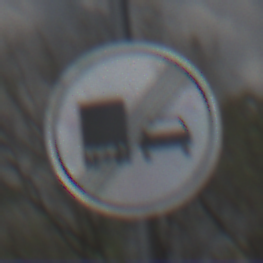
Verkehrszeichen: EndeUeberholverbotKraftfahrzeuge
Umgebung: Outdoor, Nature
Tageszeit: Midday
Wetter: PartlyCloudy
Licht: Natural
Jahreszeit: Autumn
Kontrast: HighContrast